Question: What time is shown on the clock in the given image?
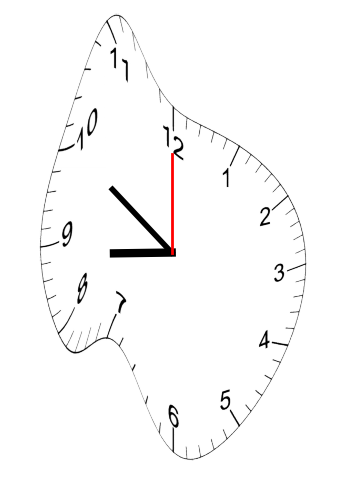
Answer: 08:50:00